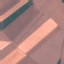
Land use / land cover class: AnnualCrop